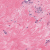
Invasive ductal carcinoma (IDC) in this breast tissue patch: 0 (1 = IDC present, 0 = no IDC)